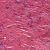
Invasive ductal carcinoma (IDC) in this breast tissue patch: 1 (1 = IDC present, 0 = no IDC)